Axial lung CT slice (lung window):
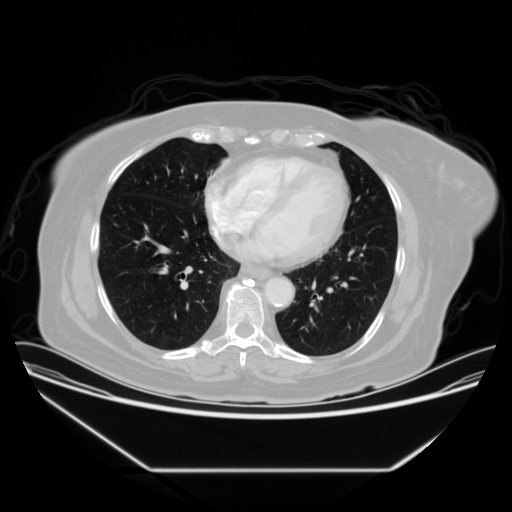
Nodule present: no